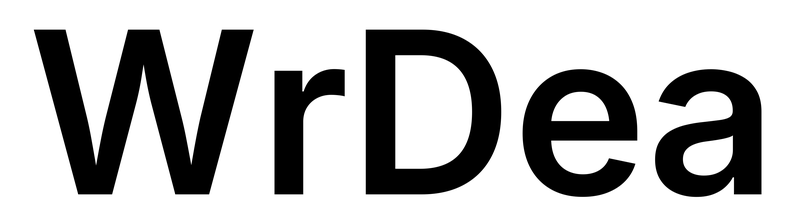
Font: Inter_SemiBold